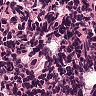
Metastatic tissue present: no